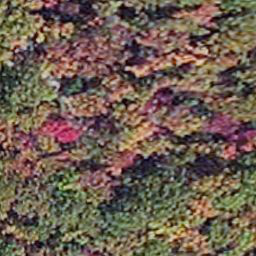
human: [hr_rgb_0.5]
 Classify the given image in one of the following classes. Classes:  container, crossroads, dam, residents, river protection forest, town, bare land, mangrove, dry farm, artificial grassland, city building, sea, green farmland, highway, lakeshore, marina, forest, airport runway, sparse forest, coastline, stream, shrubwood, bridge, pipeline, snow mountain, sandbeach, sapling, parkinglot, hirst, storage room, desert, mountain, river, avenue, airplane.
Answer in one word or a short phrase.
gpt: mangrove